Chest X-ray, PA view. Patient: 49 years old, sex M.
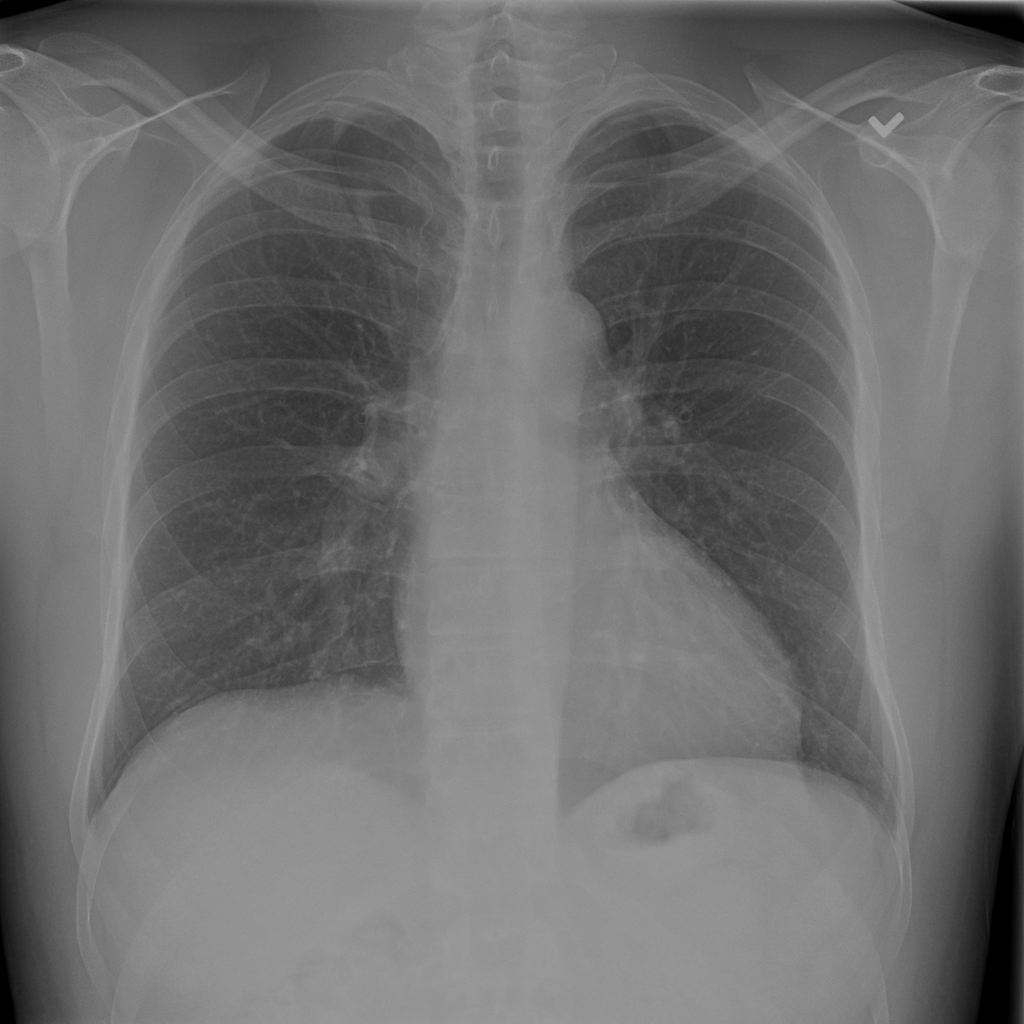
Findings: No Finding